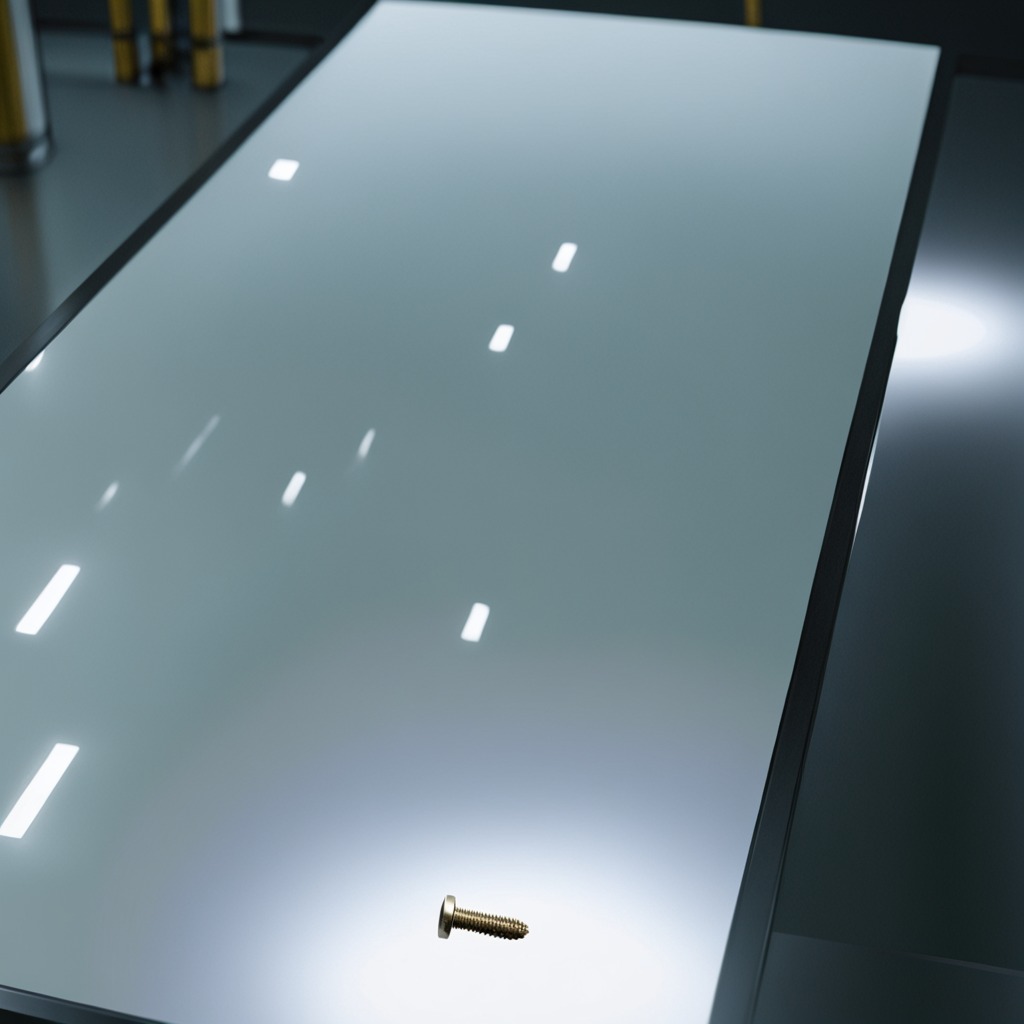
A metal screw is lying on a table in a ship maintenance bay.